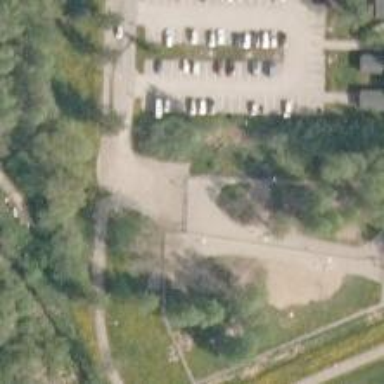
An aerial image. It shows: Dog park enclosed by fence.